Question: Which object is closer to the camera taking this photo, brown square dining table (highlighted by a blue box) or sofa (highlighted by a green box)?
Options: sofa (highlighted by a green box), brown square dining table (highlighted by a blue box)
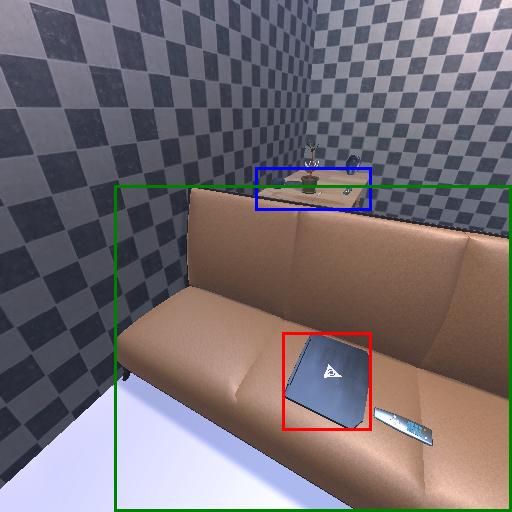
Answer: sofa (highlighted by a green box)